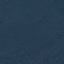
Land use / land cover class: Forest